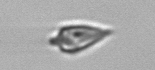
Label: Oxytoxum